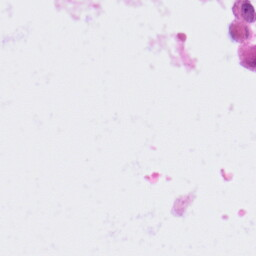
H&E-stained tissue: Lung